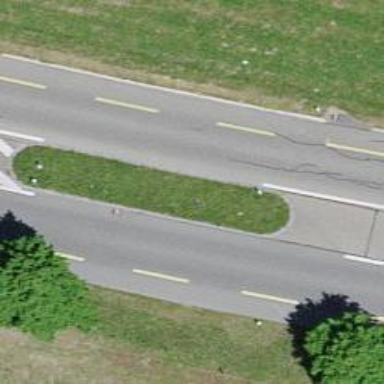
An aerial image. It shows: Primary highway with cycle lanes on both sides.